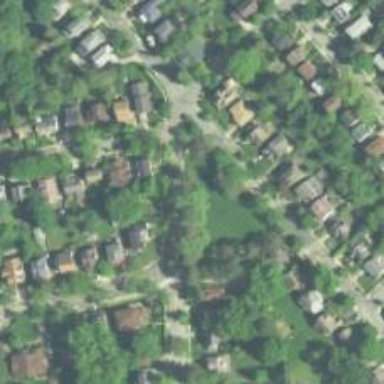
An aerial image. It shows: Neighborhood.